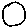
Label: circle